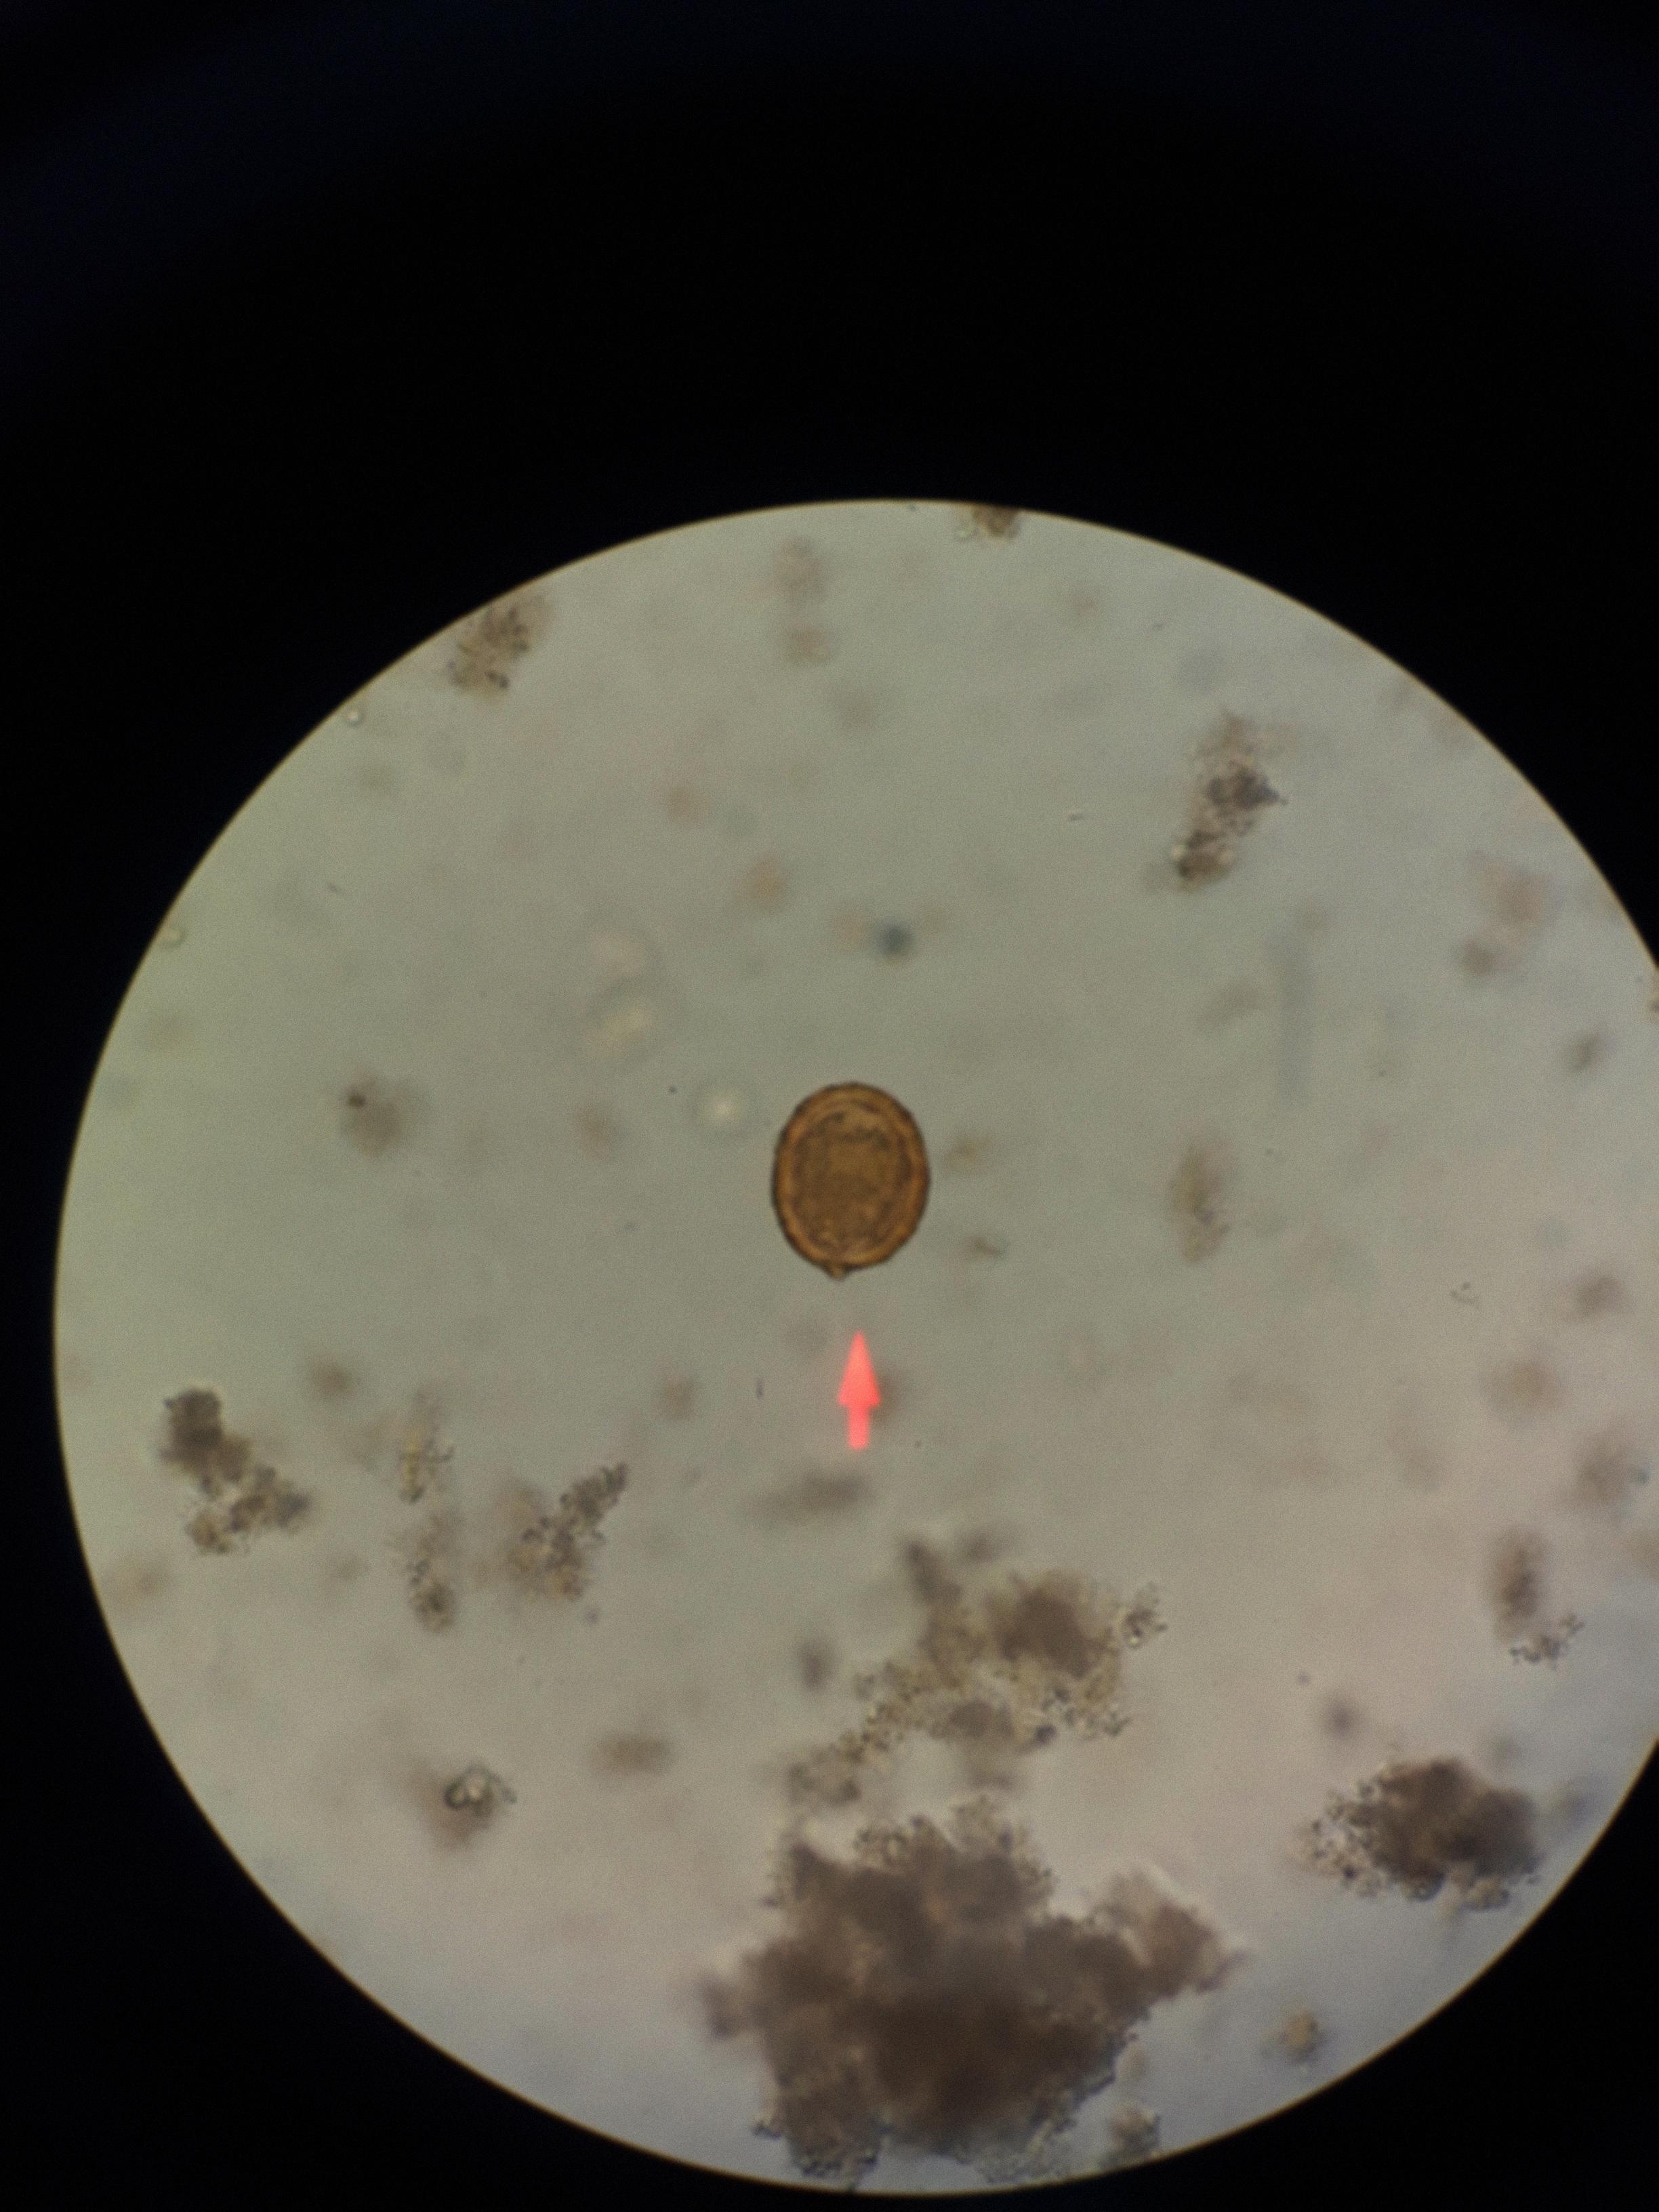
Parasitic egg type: Ascaris lumbricoides